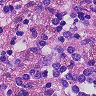
Metastatic tissue present: no